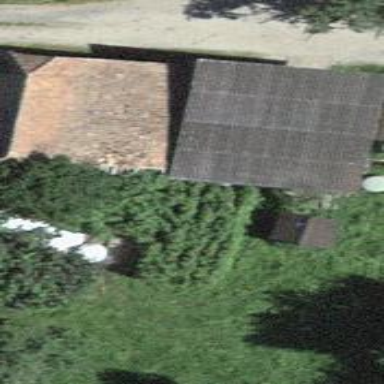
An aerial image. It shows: Barn.